Field crop: maize
Growth stage: 2
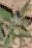
Species: atriplex